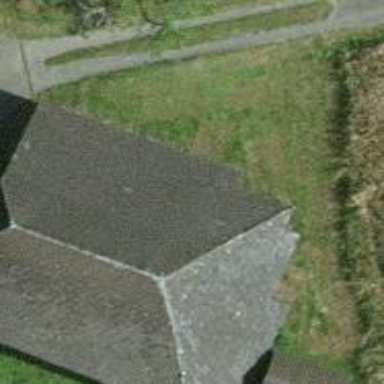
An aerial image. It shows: Barn.